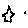
Label: star